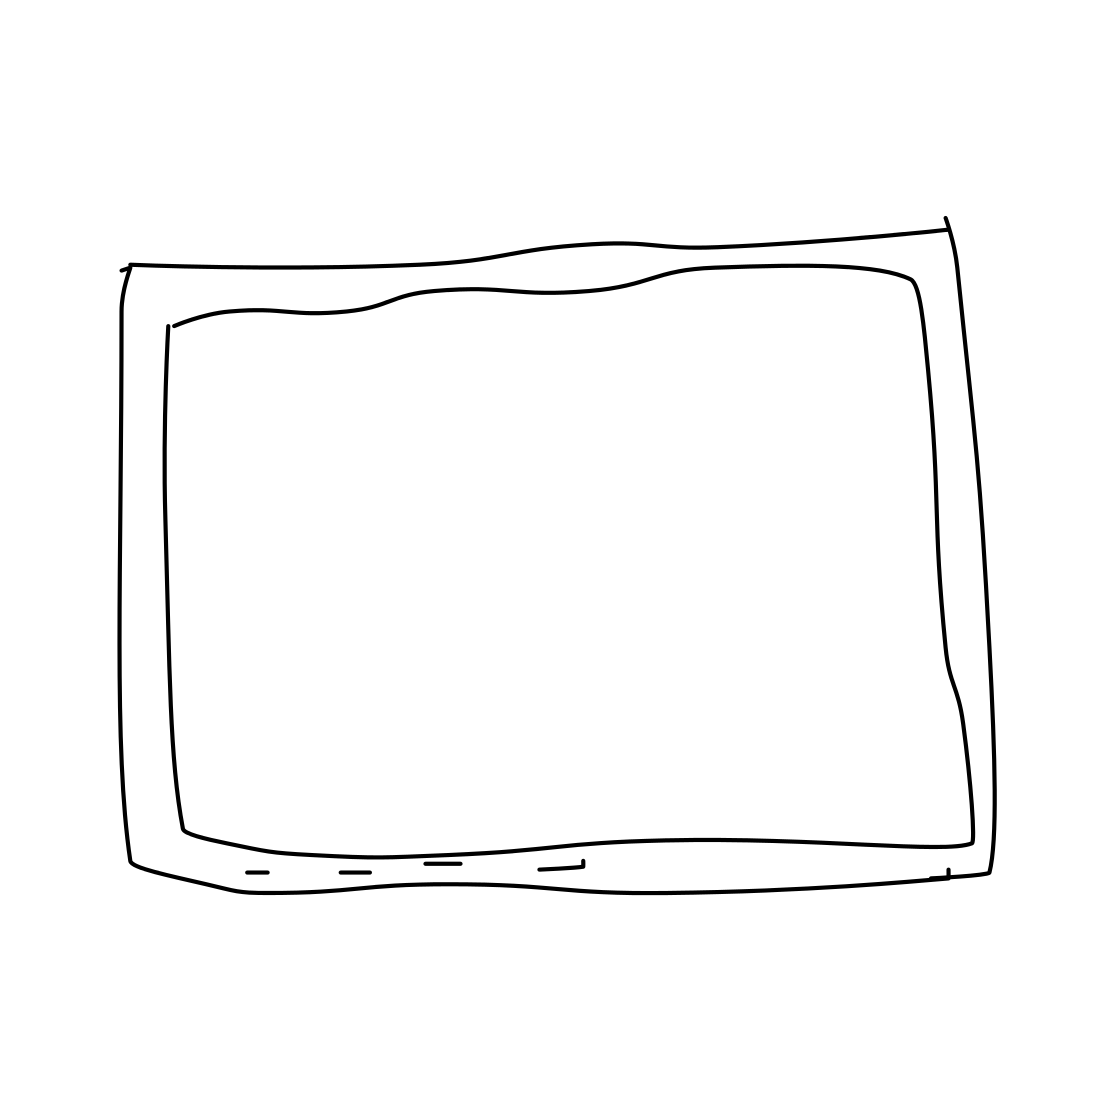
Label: tv